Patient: sex M, age 52
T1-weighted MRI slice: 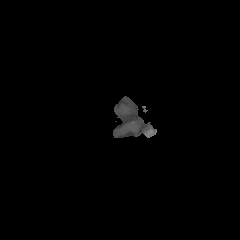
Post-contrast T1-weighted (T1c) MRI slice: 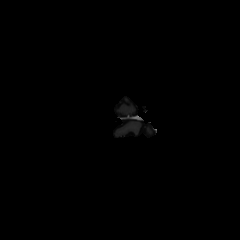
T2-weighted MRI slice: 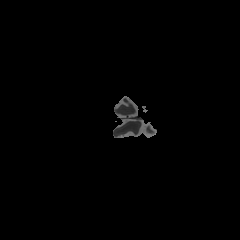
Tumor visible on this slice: no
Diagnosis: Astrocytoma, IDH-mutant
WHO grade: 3